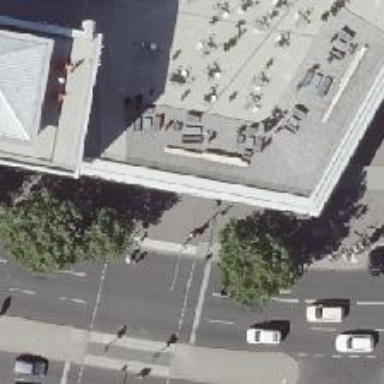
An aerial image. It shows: Sidewalk along the footway.